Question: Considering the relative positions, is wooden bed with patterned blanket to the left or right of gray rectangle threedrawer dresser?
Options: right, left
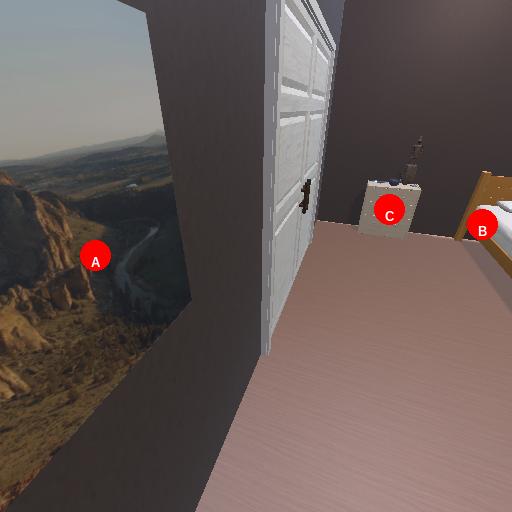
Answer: right